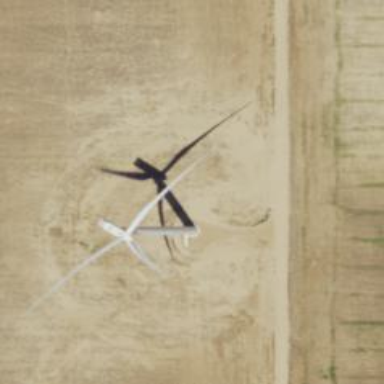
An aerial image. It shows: Wind generator powered by wind turbines of horizontal axis type. It is manufactured by Vestas.